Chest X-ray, AP view. Patient: 40 years old, sex M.
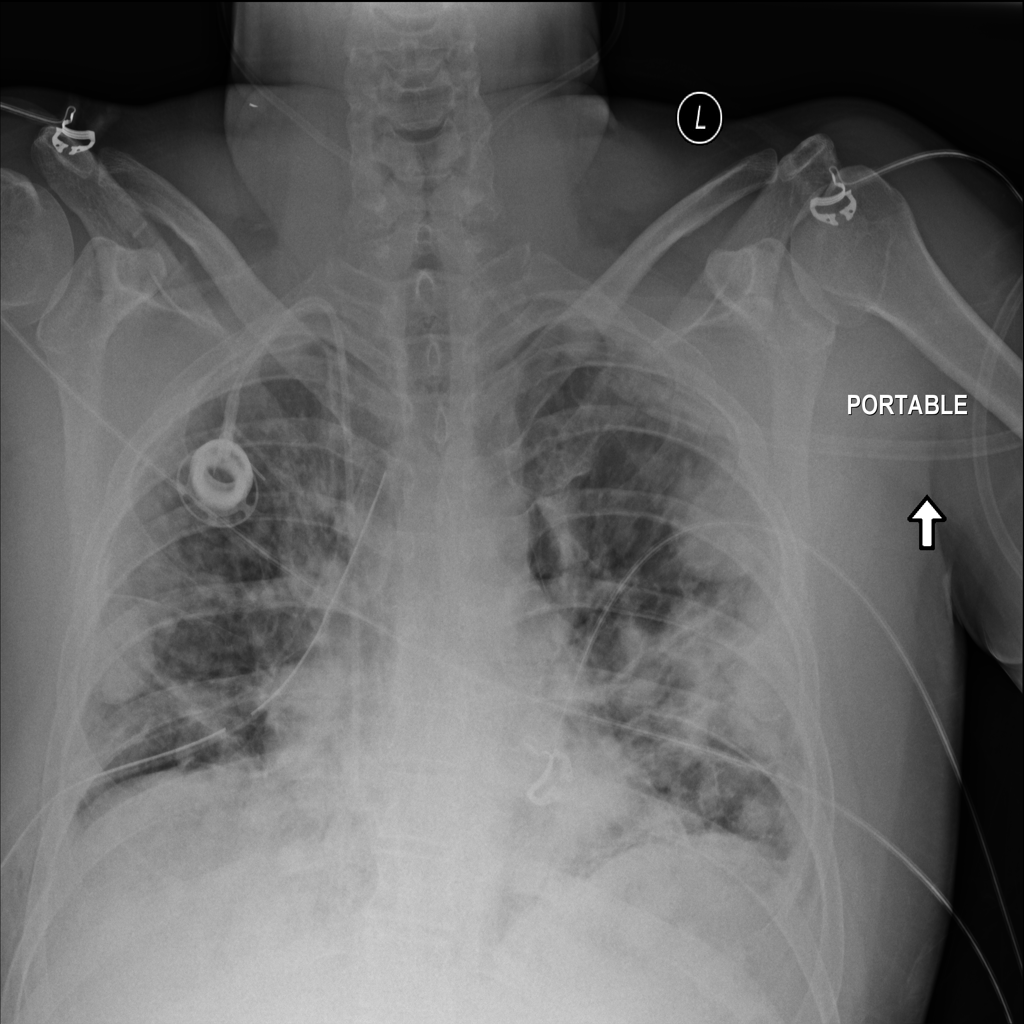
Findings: Mass, Pneumothorax